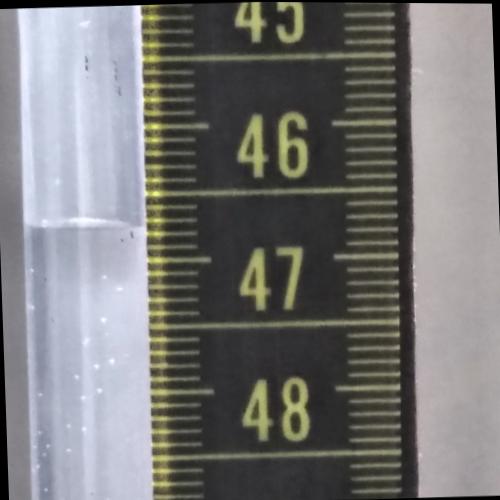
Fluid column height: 46.8 cm